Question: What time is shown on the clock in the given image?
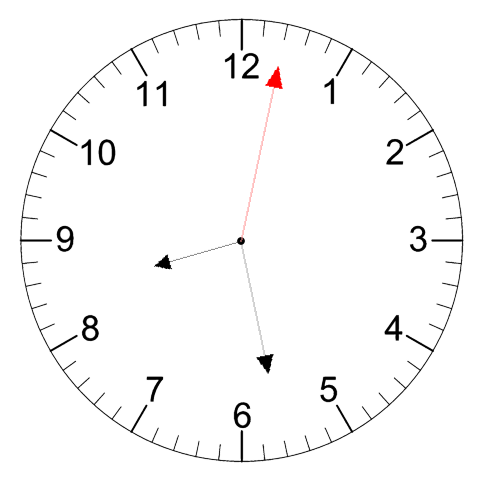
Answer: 08:28:02